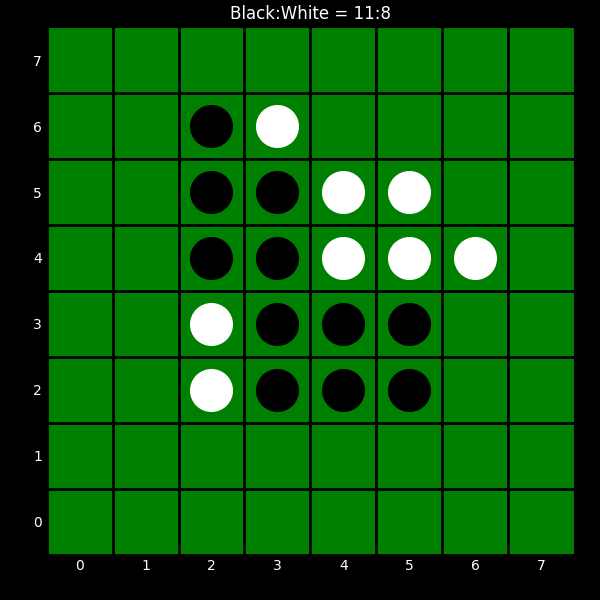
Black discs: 11
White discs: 8